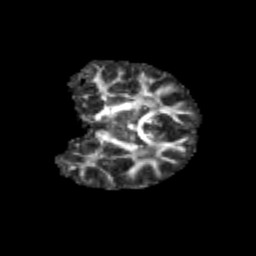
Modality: FA
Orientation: coronal
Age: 11
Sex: female
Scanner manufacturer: siemens
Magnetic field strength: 3 T
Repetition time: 3.8 s
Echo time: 0.07 s